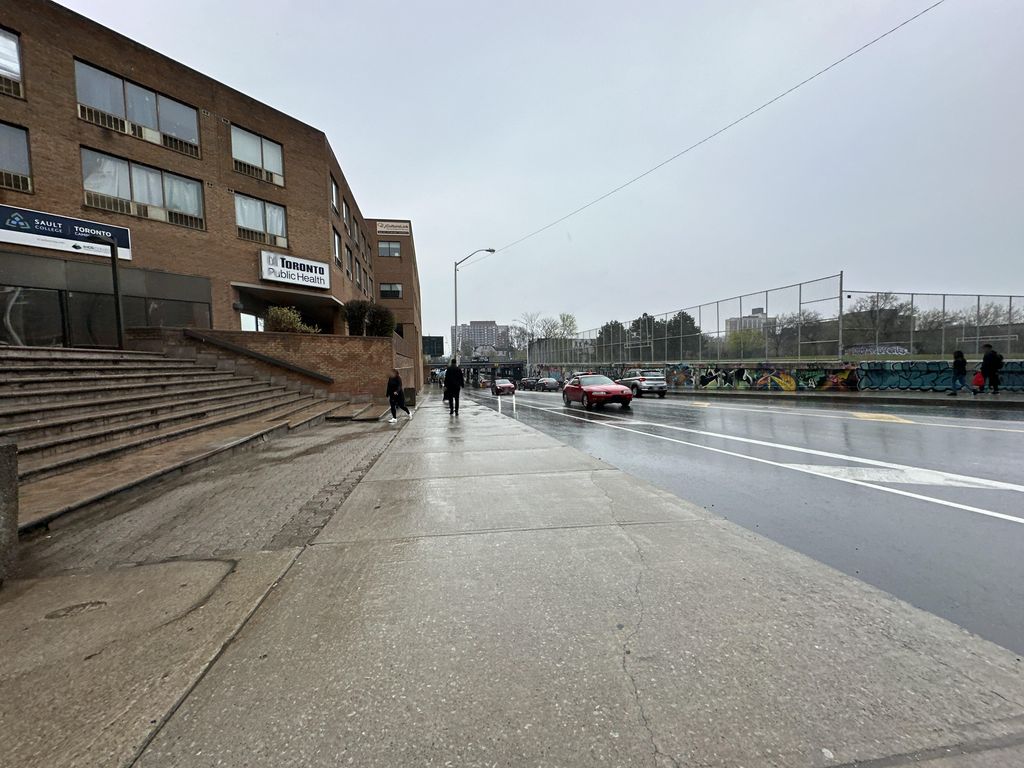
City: toronto